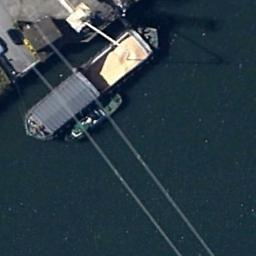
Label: ship